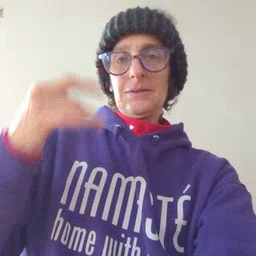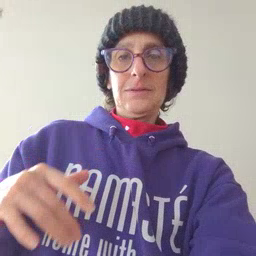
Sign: sick